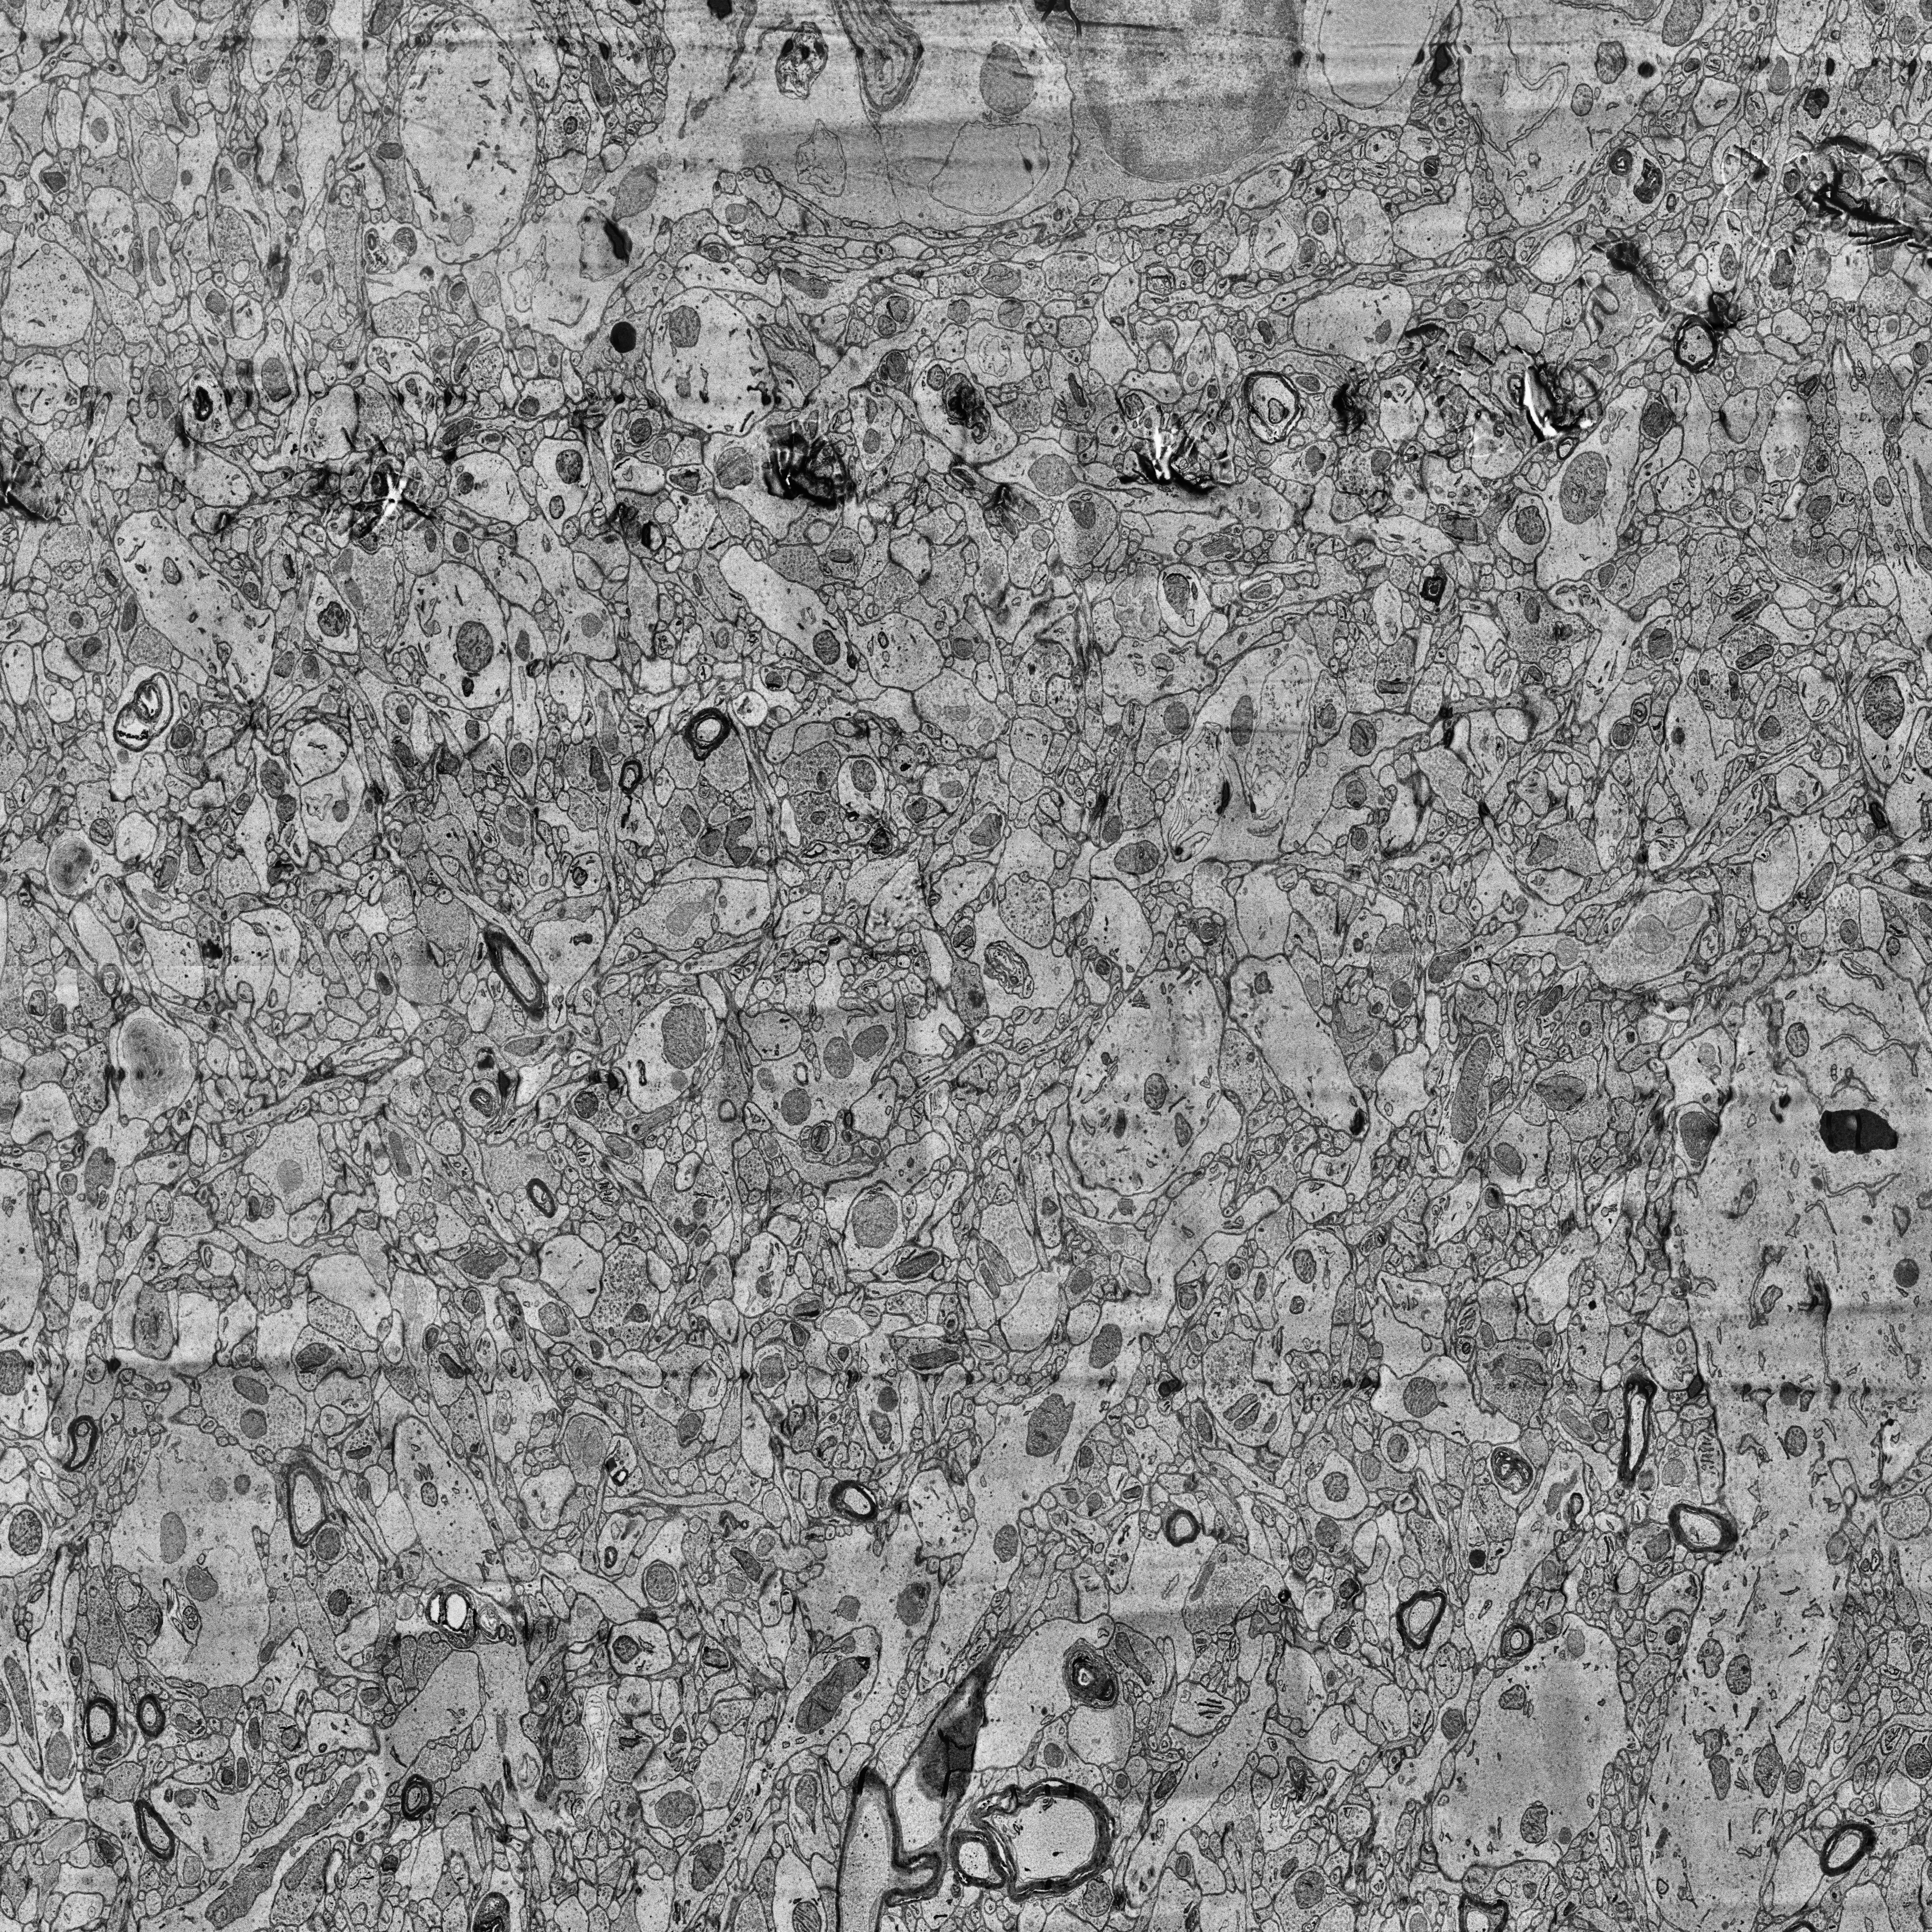
Electron microscopy slice of human cortex tissue
Slice depth (z): 158
Mitochondria instances in slice: 507